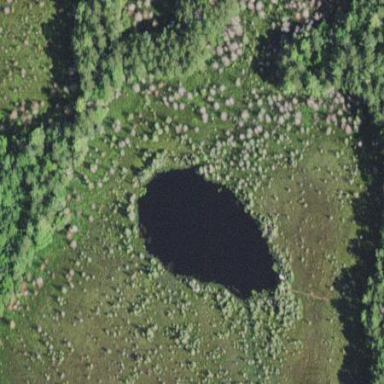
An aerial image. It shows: Pond surrounded by natural water.